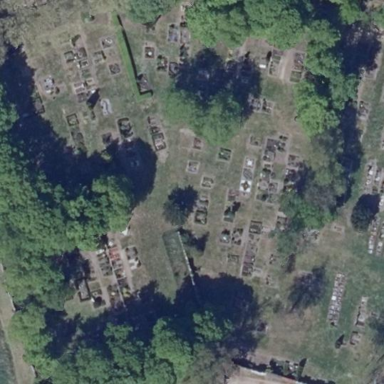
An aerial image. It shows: Cemetery.